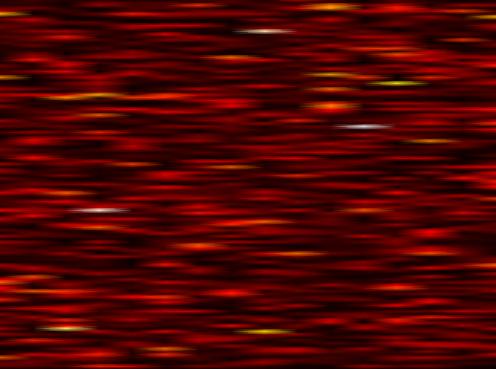
Label: OFDM